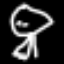
Label: frog